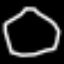
Label: octagon